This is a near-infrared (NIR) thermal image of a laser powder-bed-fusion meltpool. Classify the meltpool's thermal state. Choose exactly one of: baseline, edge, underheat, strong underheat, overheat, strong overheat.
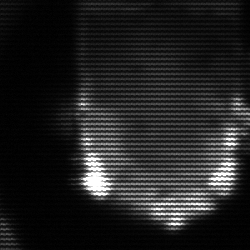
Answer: baseline